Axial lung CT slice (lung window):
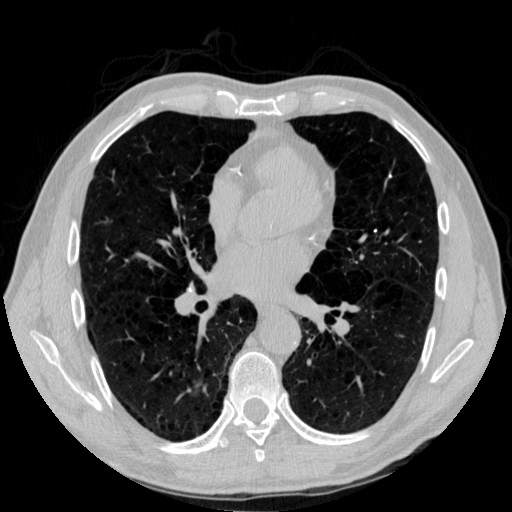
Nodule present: no